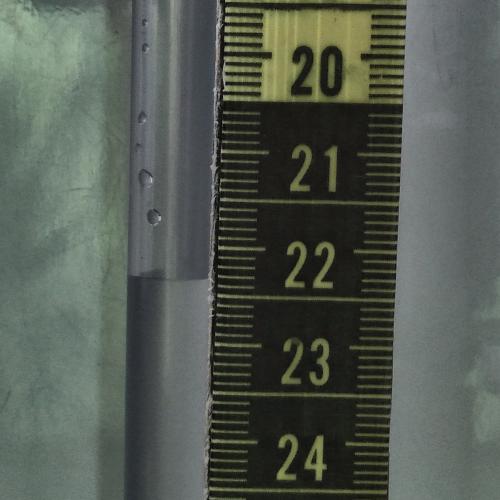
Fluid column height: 22.3 cm